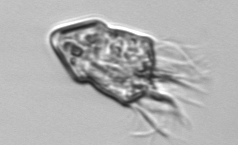
Label: Strombidium_inclinatum